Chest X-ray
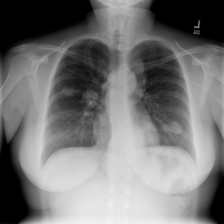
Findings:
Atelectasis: negative
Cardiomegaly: negative
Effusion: negative
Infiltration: negative
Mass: positive
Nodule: negative
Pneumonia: negative
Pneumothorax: negative
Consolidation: negative
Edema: negative
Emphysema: negative
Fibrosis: negative
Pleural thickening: negative
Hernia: positive